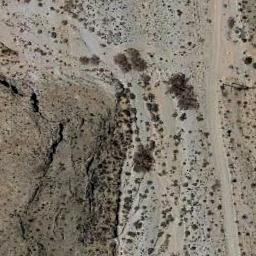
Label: chaparral